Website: bh-photo
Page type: customer-info-address
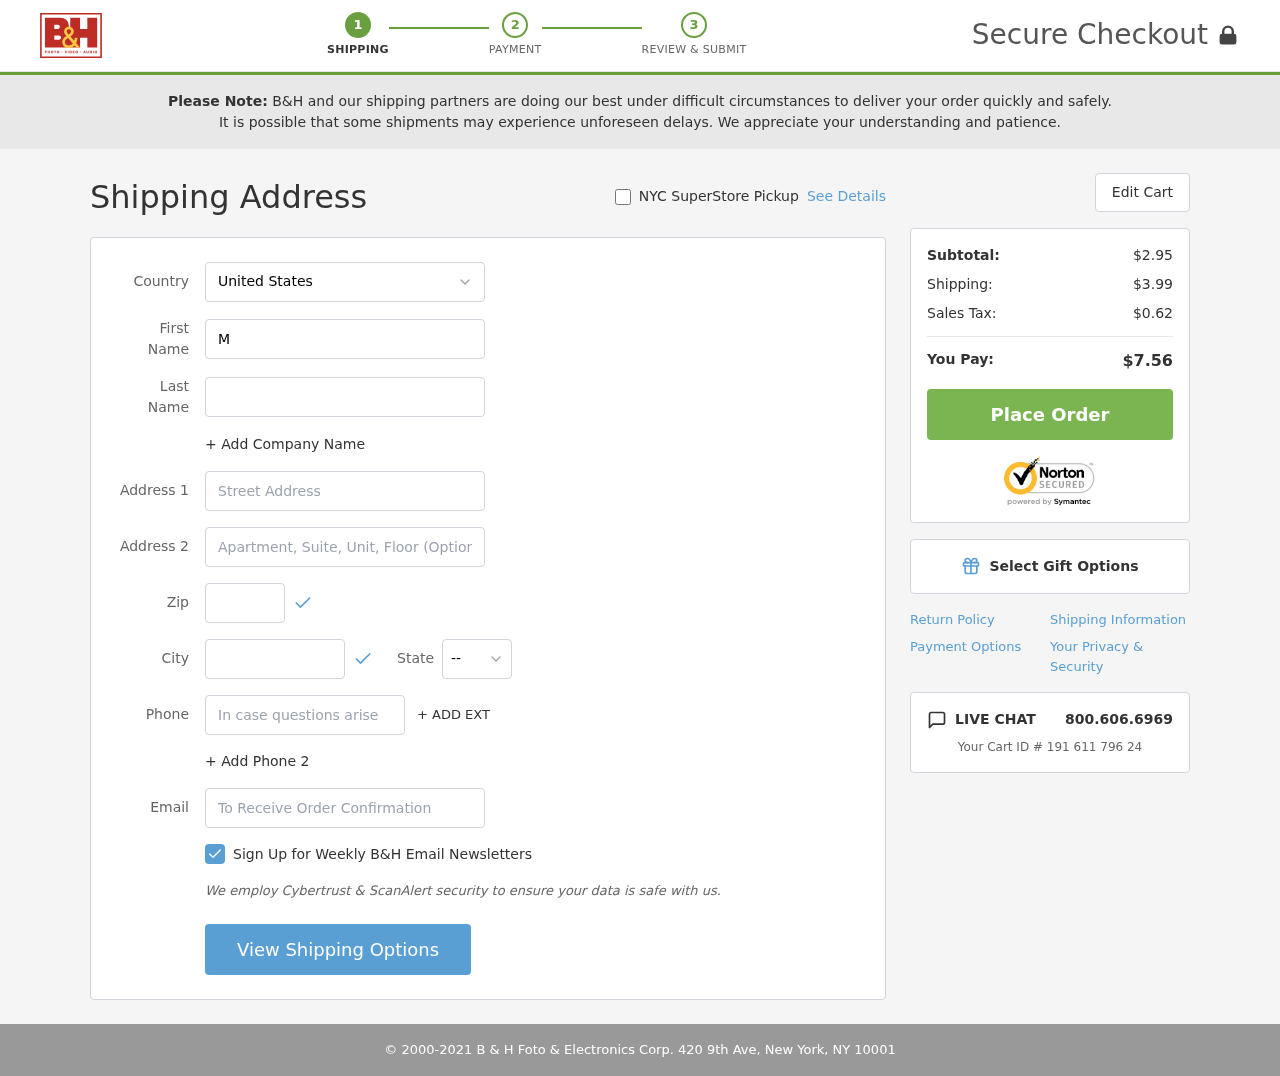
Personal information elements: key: PII_CITY
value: Jacobburgh
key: PII_COUNTRY
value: United States
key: PII_EMAIL
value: mario_hanson@yahoo.com
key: PII_FIRSTNAME
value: Mario
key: PII_LASTNAME
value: Hanson
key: PII_PHONE
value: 9003272221
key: PII_POSTCODE
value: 32743
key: PII_STATE_ABBR
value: GA
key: PII_STREET
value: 06700 April Route
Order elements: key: ORDER_SUBTOTAL
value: $2.95
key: ORDER_SHIPPING_COST
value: $3.99
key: ORDER_TAX
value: $0.62
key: ORDER_TOTAL
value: $7.56
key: ORDER_ID
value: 191 611 796 24